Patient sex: M
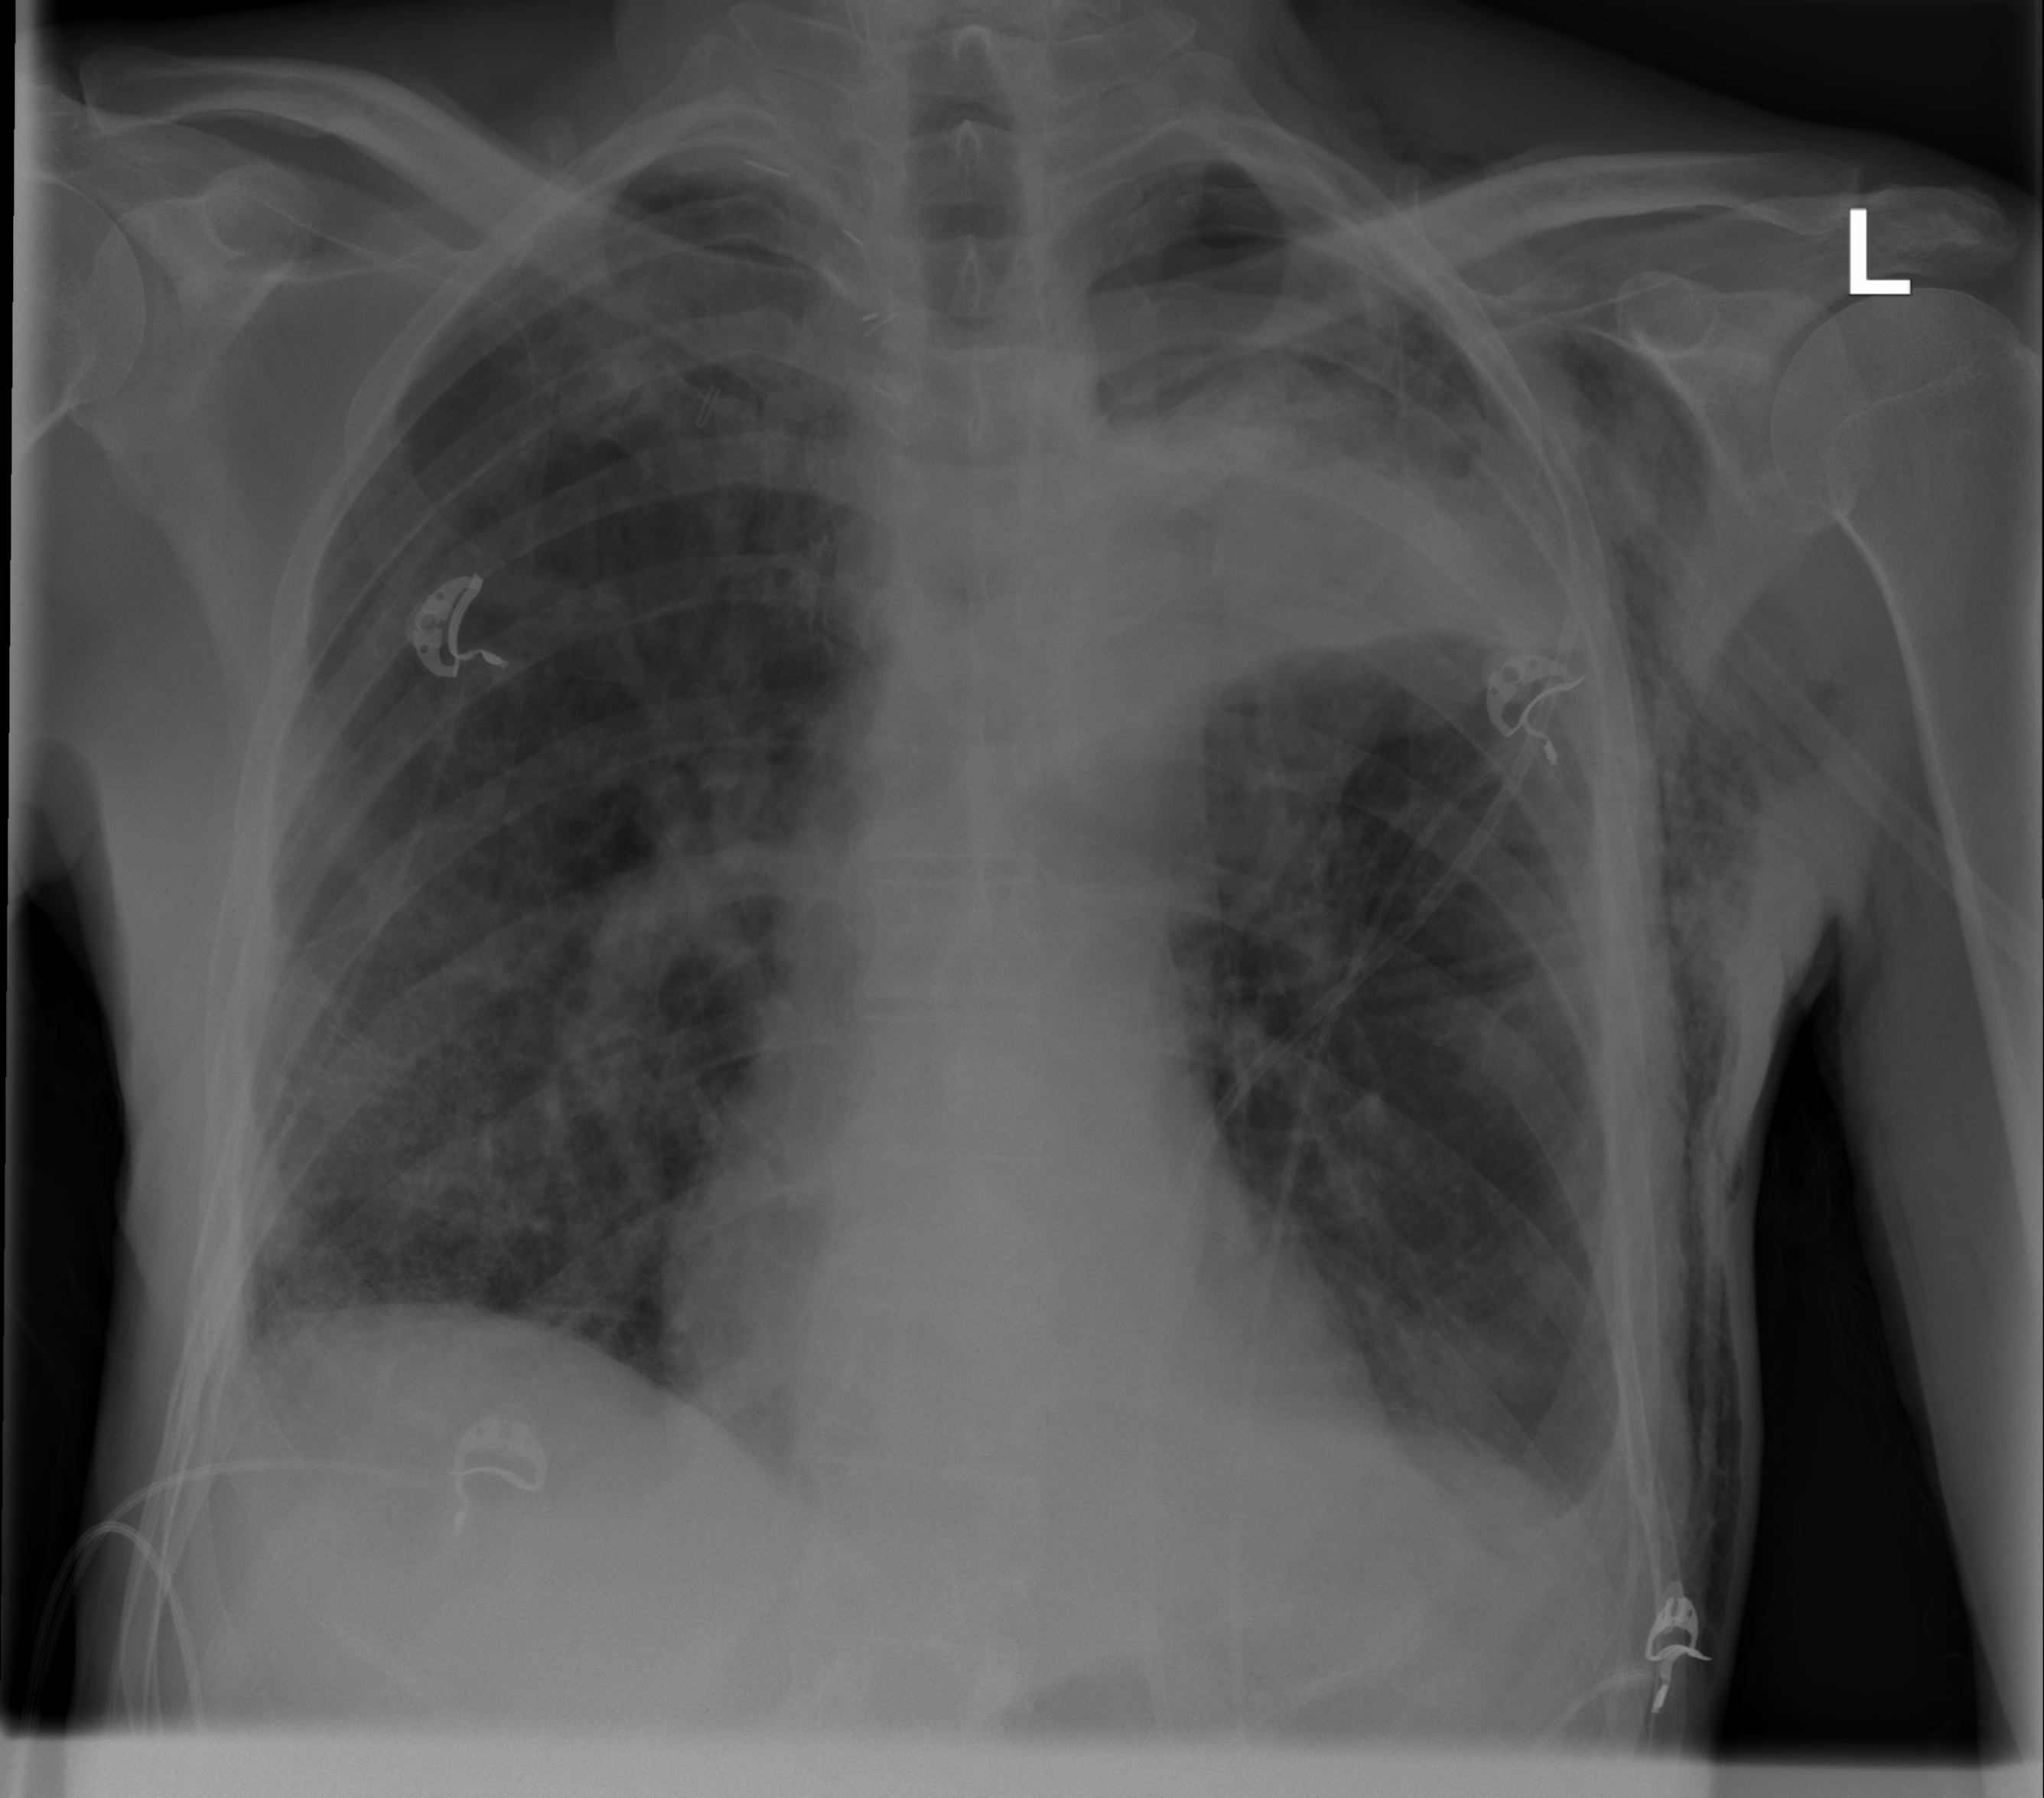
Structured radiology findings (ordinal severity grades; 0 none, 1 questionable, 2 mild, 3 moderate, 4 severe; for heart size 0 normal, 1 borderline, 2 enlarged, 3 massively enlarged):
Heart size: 0
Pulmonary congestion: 0
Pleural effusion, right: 0
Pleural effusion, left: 2
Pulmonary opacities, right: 2
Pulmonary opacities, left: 0
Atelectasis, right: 0
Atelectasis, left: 2